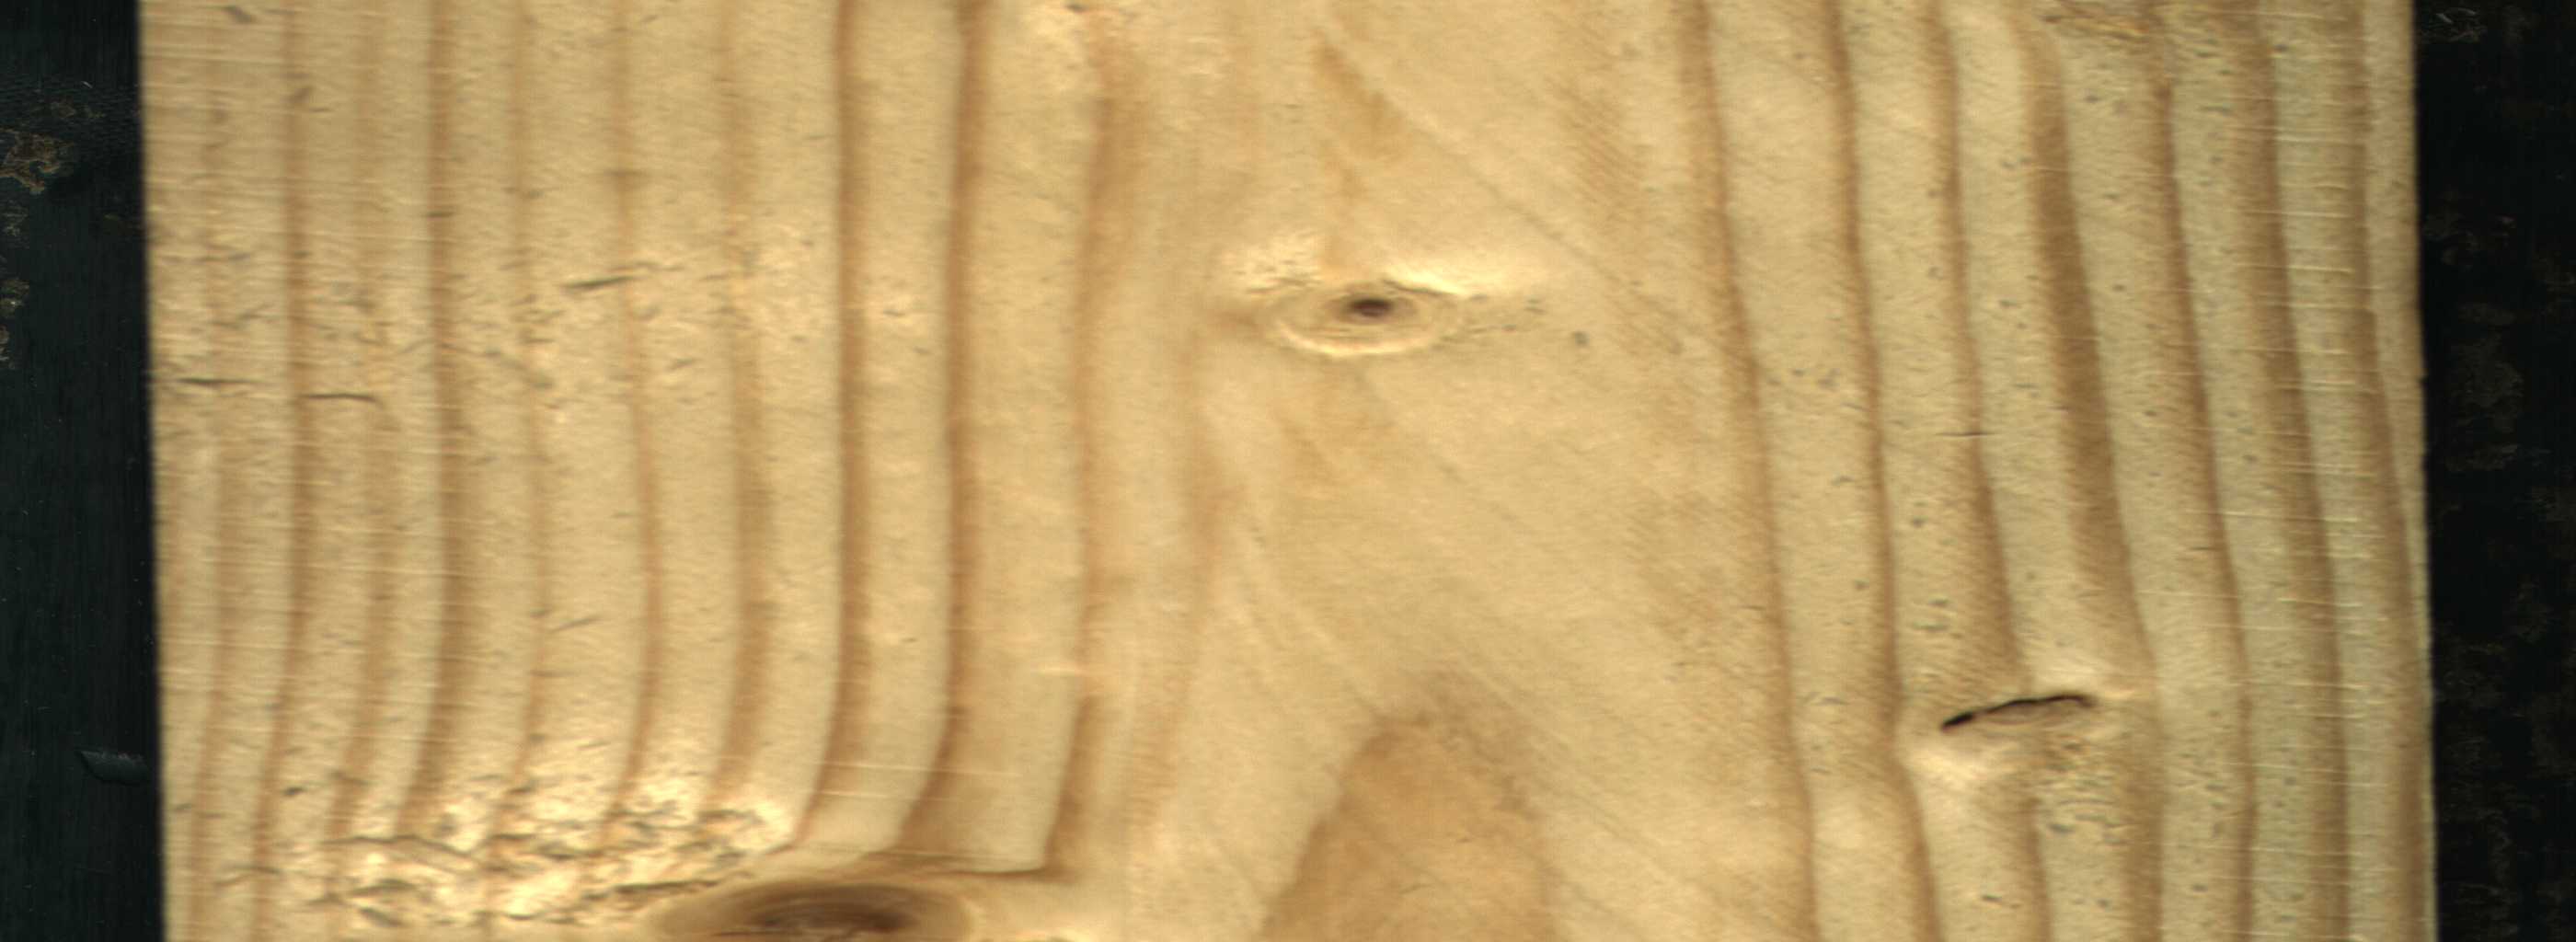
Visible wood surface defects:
Dead_Knot
Live_Knot
Live_Knot